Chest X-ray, AP view. Patient: 52 years old, sex M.
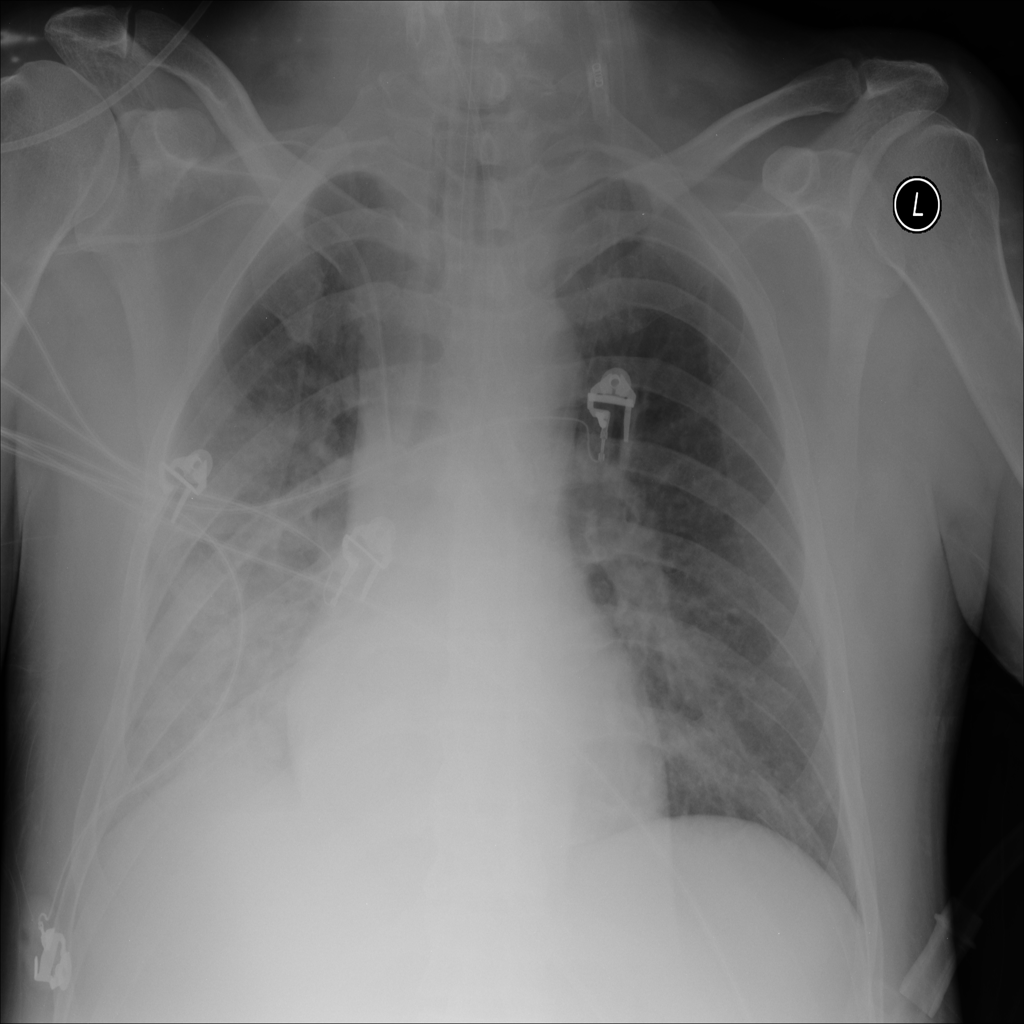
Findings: Effusion, Infiltration